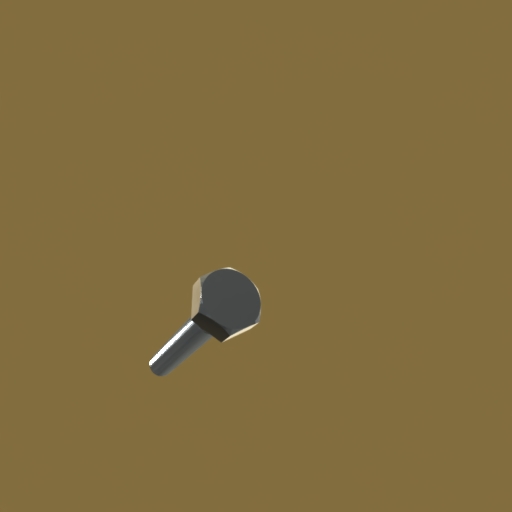
Label: bolt